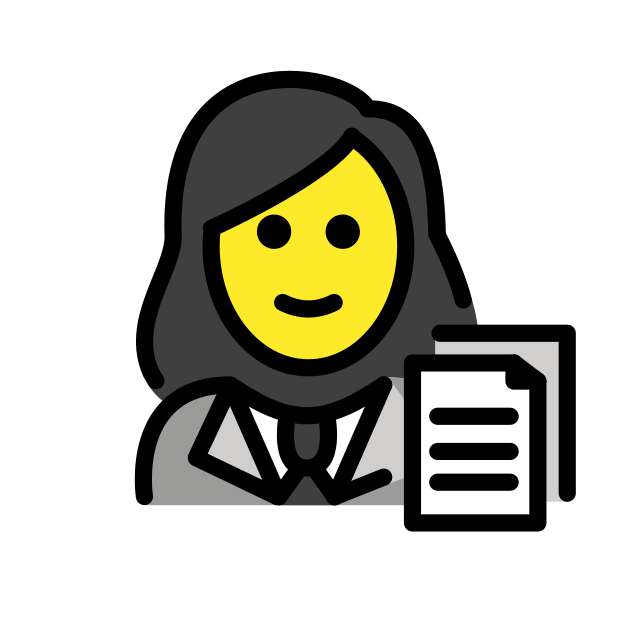
woman office worker